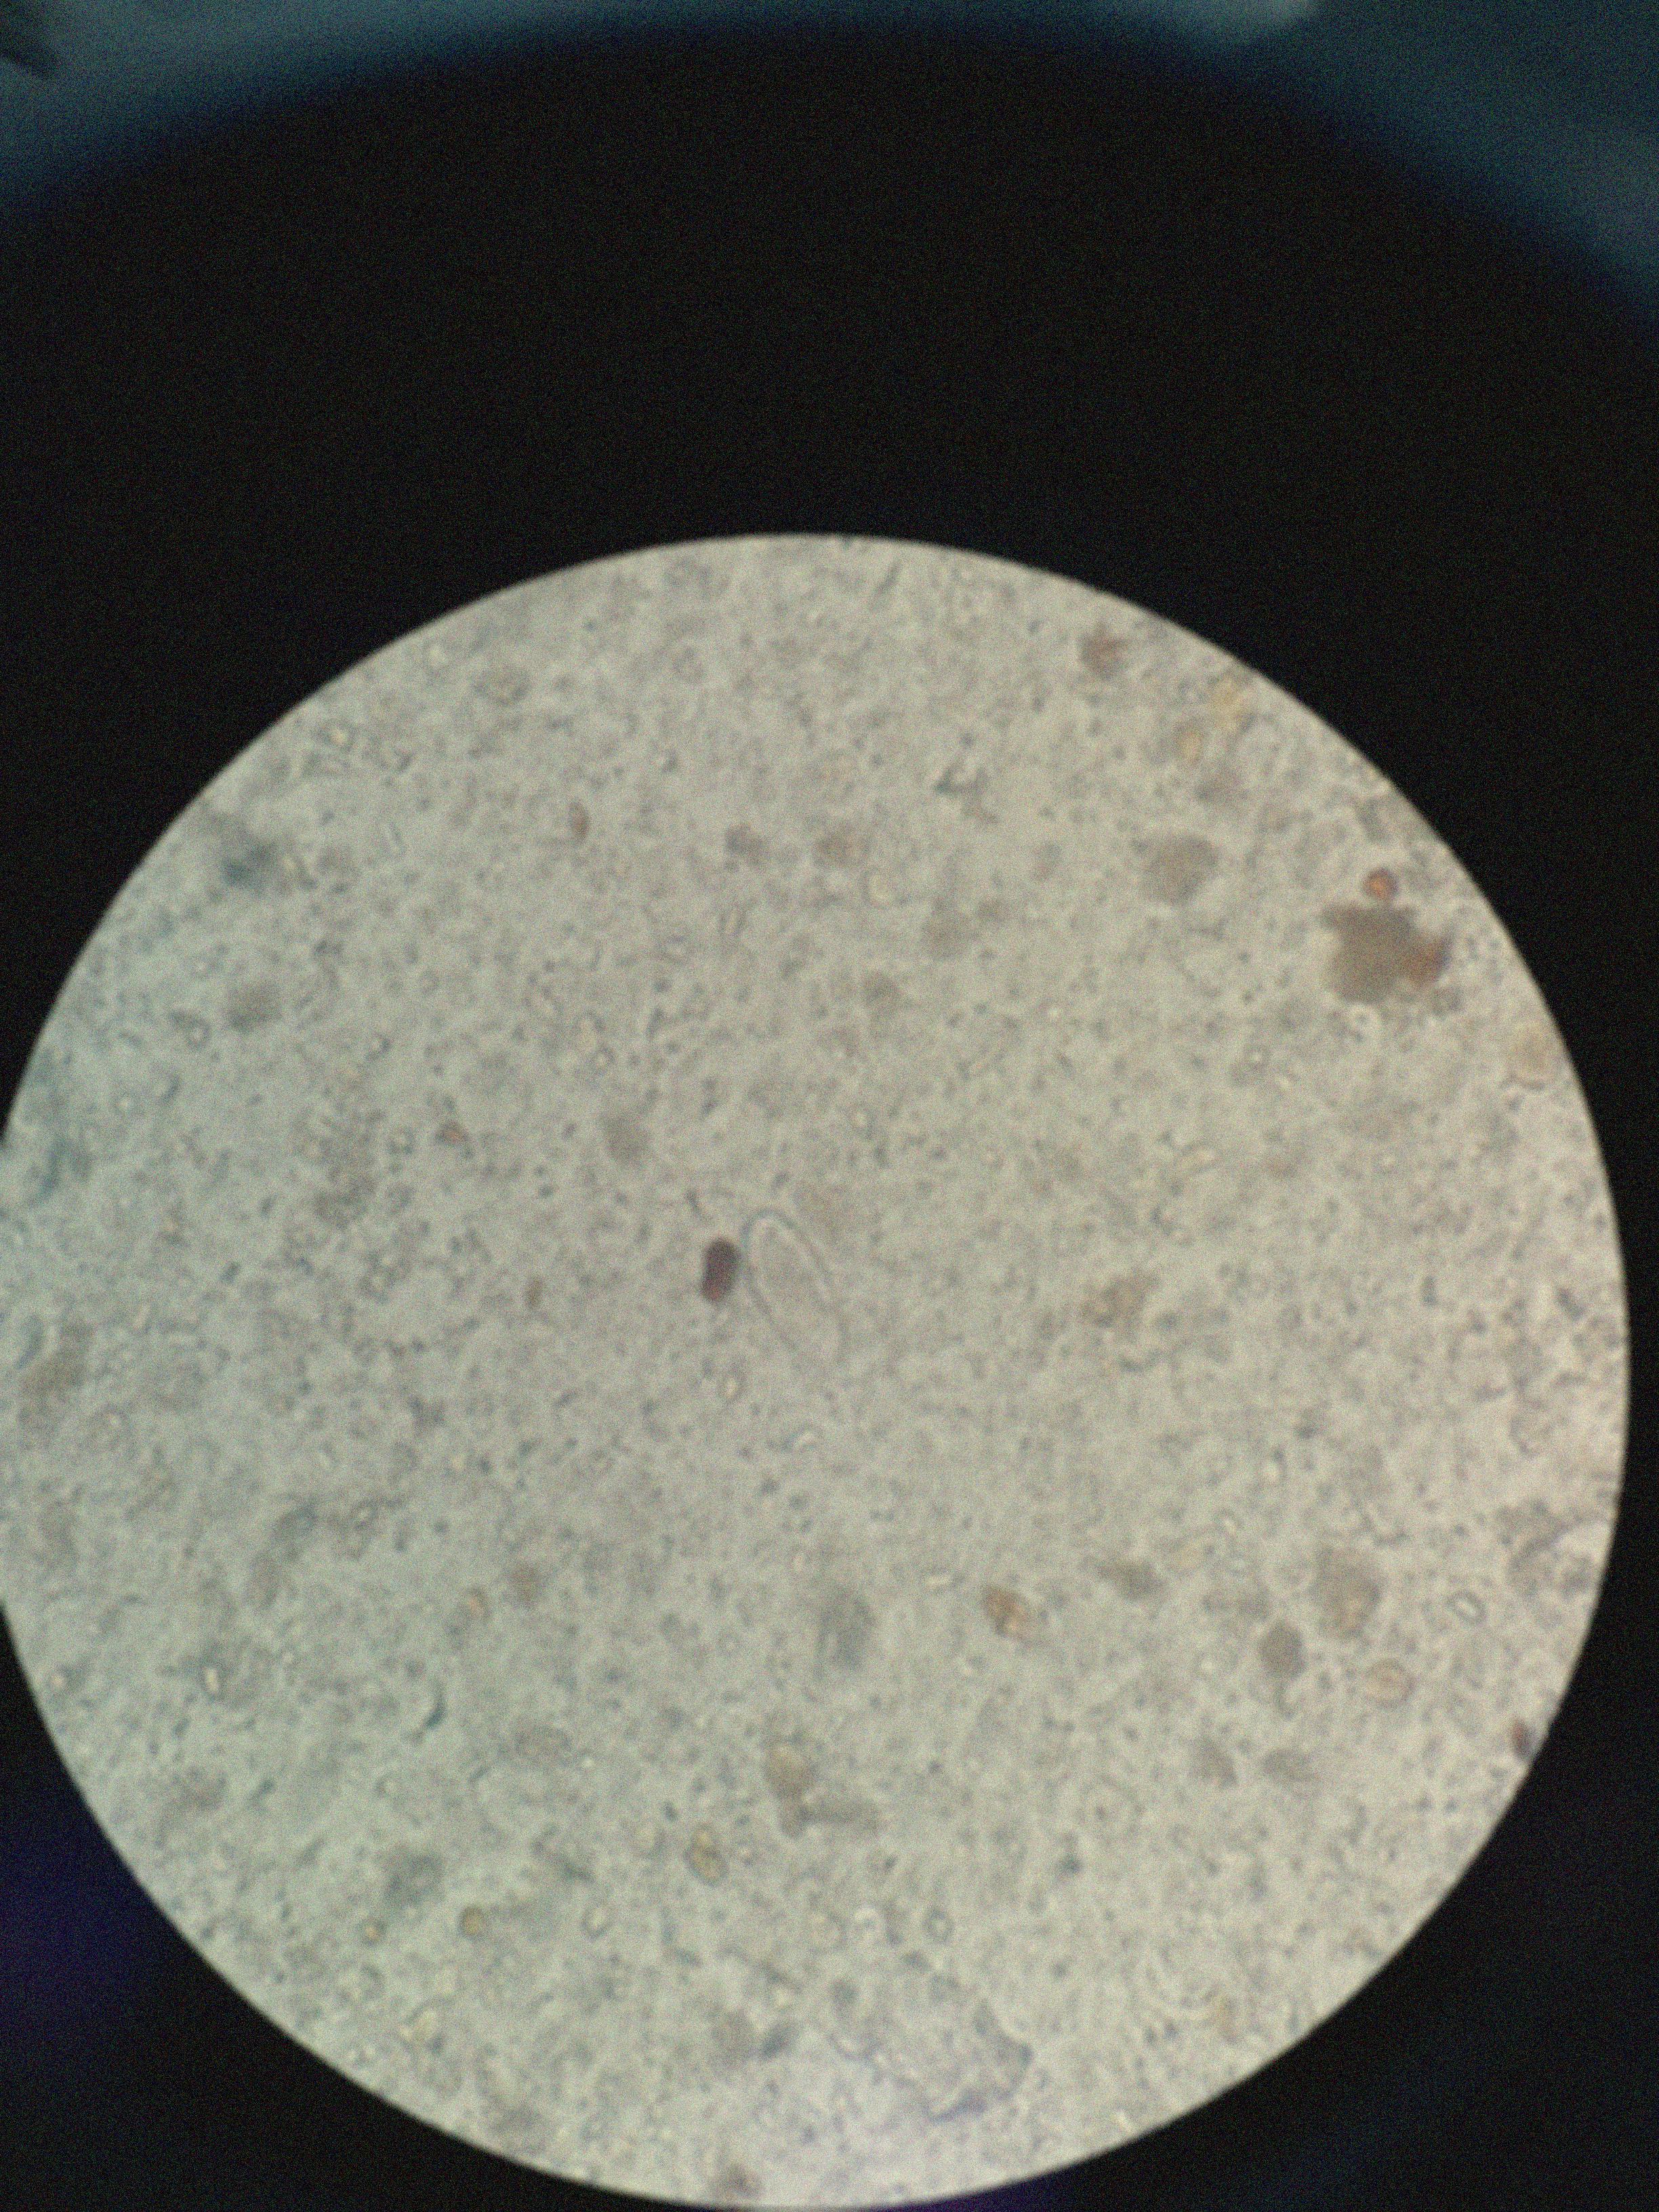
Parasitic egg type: Enterobius vermicularis